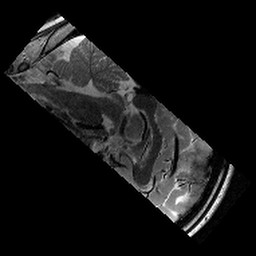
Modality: T2w
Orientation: sagittal
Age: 11
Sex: male
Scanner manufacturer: siemens
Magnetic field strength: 3 T
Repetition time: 9.23 s
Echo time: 0.067 s